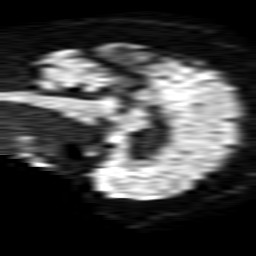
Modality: TRACE
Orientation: sagittal
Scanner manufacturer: philips
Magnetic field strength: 1.5 T
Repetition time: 3.37 s
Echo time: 0.09255 s